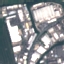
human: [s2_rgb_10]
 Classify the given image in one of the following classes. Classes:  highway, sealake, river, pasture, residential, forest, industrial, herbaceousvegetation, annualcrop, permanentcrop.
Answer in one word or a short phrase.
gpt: Industrial